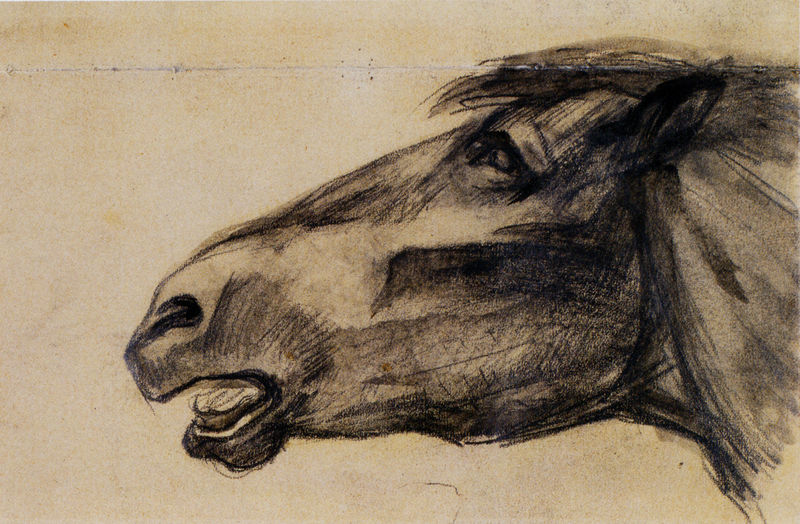
Titel: Kopf eines toten Pferdes
Künstler: Franz Marc
Standort: Kochel am See
Institution: Franz Marc Museum
Schlagwörter: blau, dunkel, kopf, schatten, weiß, gelb, braun, grau, kreide, nase, ohr, profil, schwarz, skizze, zeichnung, beige, augen, hals, auge, kinn, lippe, ohren, pferd, fell, mähne, seitlich, studie, sepia, wild, anstrengung, muskeln, striche, kohle, schraffur, schraffuren, schwarzweiß, entwurf, kohlezeichnung, gebiss, zähne, kiefer, maul, nüstern, zunge, nüster, pferdekopf, schnauben, atem, gaul, zahn, da vinci, franz marc, hecheln, wiehern, klepper, ueichnung, gehetzt